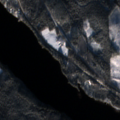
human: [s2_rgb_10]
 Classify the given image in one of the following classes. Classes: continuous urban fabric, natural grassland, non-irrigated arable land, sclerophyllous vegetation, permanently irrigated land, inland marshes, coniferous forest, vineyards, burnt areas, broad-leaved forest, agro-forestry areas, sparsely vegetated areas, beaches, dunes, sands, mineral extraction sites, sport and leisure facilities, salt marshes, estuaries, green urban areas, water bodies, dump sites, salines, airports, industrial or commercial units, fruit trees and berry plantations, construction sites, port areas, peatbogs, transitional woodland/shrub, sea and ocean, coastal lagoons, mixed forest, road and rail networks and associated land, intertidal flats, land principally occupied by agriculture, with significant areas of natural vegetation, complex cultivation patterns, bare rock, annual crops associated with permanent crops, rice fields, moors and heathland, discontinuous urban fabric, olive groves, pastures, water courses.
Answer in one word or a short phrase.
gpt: coniferous forest, mixed forest, water bodies